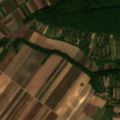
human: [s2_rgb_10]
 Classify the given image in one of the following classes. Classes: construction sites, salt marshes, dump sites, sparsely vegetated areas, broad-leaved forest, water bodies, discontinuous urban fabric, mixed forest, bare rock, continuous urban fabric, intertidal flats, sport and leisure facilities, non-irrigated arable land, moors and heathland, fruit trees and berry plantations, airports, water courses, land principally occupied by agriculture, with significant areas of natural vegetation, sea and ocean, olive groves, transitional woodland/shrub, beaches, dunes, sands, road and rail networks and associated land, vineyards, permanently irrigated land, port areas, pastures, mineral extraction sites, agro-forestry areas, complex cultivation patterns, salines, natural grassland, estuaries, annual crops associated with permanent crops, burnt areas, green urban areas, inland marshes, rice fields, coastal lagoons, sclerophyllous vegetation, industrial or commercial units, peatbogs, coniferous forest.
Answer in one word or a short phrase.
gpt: non-irrigated arable land, complex cultivation patterns, land principally occupied by agriculture, with significant areas of natural vegetation, broad-leaved forest